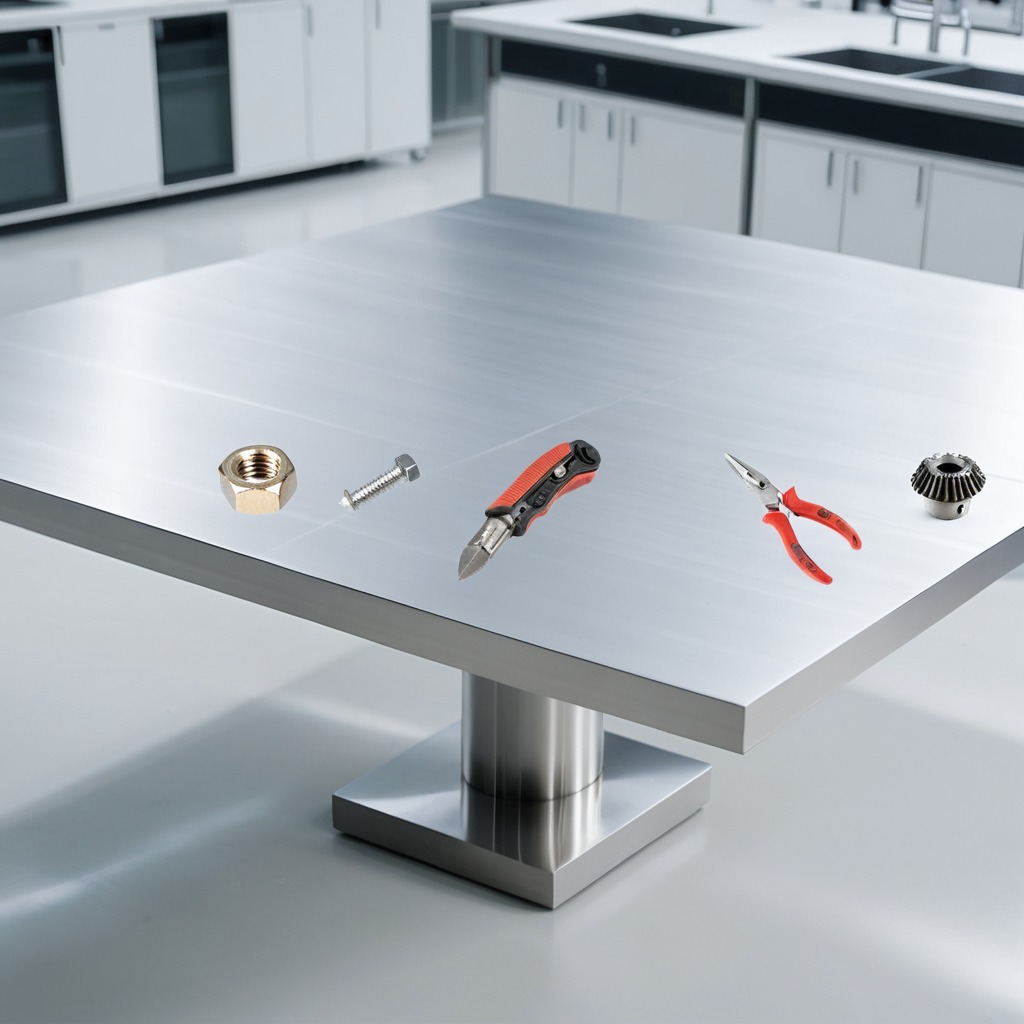
A steel gear with teeth, a utility knife, a metal machine screw, a pair of pliers, and a metal nut are lying on the stainless steel table.